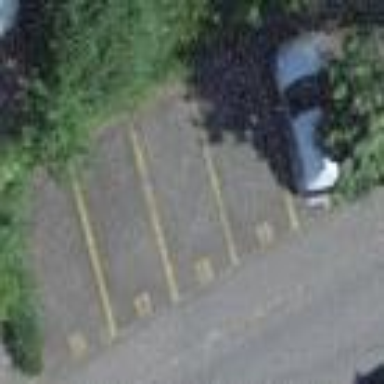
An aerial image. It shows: Street-side parking area.